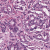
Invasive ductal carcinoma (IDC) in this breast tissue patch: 1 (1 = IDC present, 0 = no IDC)